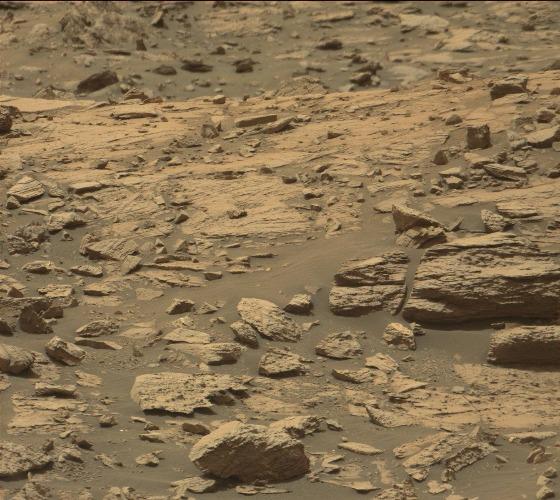
Terrain classes present: Bedrock, Gravel / Sand / Soil, Rock, Shadow